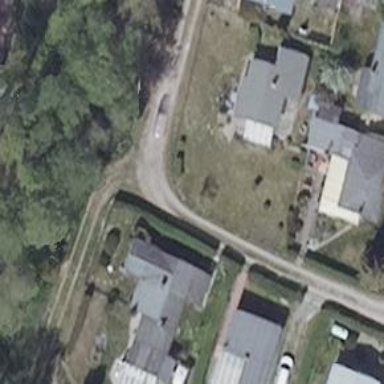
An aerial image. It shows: Residential road with compacted surface.